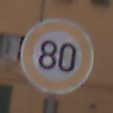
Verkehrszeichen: Geschwindigkeit80
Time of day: Midday
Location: Outdoor (Urban)
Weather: Overcast
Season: NotSpecified
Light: Natural